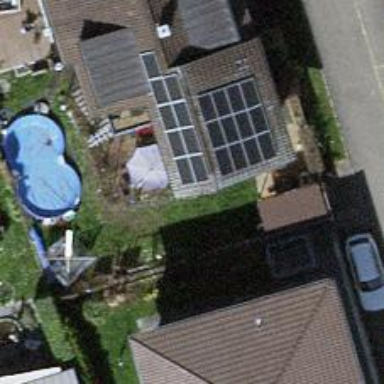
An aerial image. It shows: Solar power generator with photovoltaic panels.